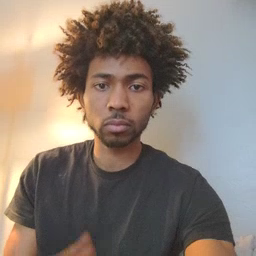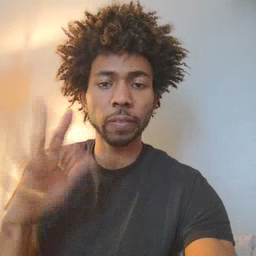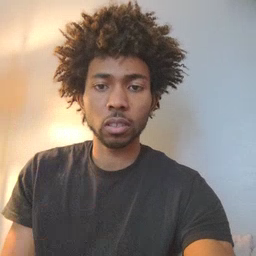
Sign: finish